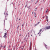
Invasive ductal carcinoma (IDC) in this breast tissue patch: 1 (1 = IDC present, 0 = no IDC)